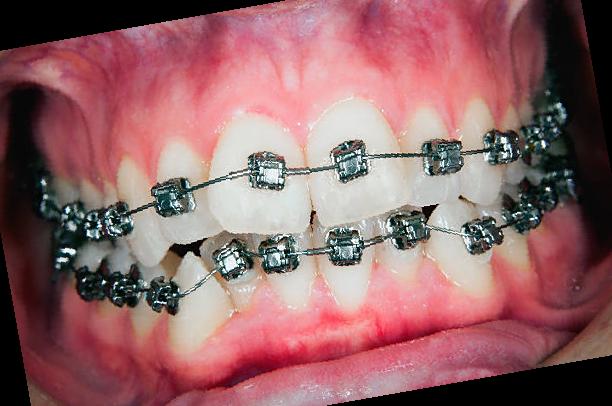
Condition: Gingivitis